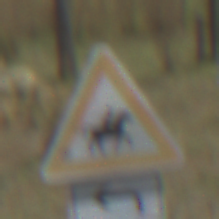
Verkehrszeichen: ReiterLinks
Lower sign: RichtungsangabeDurchPfeile2
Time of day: Midday
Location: Outdoor (Nature)
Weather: PartlyCloudy
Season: Autumn
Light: Natural